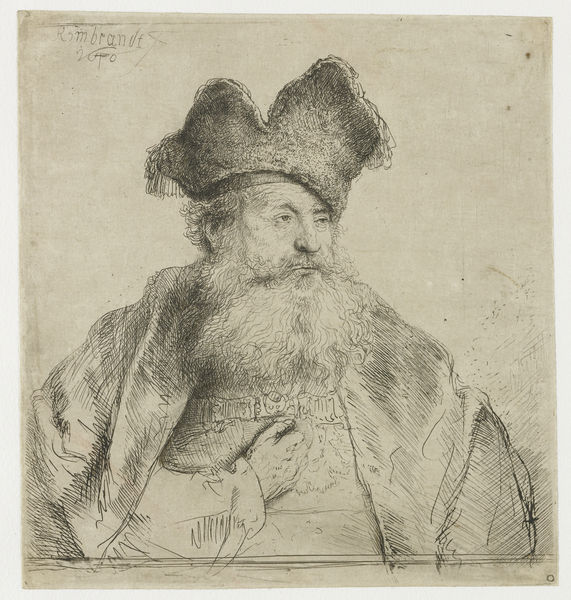
Titel: Oude man met een bontmuts met een gespleten opstaande rand
Künstler: Rembrandt Harmensz. van Rijn
Standort: Amsterdam
Institution: Rijksmuseum
Schlagwörter: hand, mann, brust, hintergrund, hut, skizze, zeichnung, alt, bart, kappe, rembrandt, portrait, porträt, mantel, verträumt, radierung, künstler, bleistift, entwurf, hintergund, mann portrait